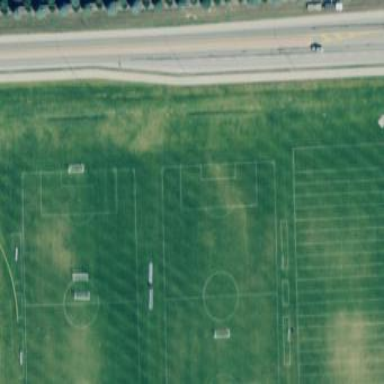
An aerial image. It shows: Soccer pitch for leisureland activities.